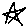
Label: star